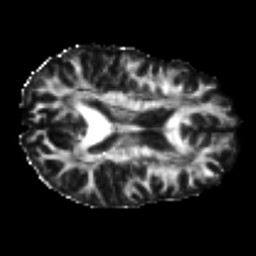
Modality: FA
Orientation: axial
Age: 24
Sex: female
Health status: healthy
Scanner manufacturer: ge
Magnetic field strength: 3 T
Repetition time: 11 s
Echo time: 0.072 s